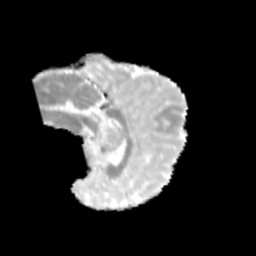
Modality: MD
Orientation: sagittal
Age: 10
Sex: male
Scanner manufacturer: siemens
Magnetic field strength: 3 T
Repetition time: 3.8 s
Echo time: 0.07 s